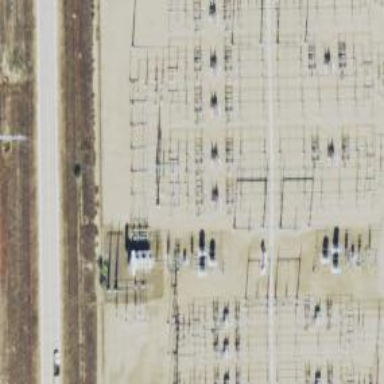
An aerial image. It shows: Switch for power supply.